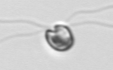
Label: flagellate_morphotype1